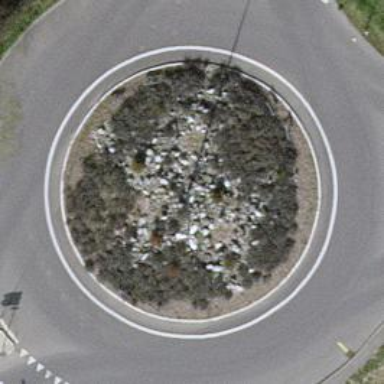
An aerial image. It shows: Tertiary road with asphalt surface leading to roundabout.